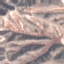
Label: HerbaceousVegetation